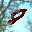
Label: 8